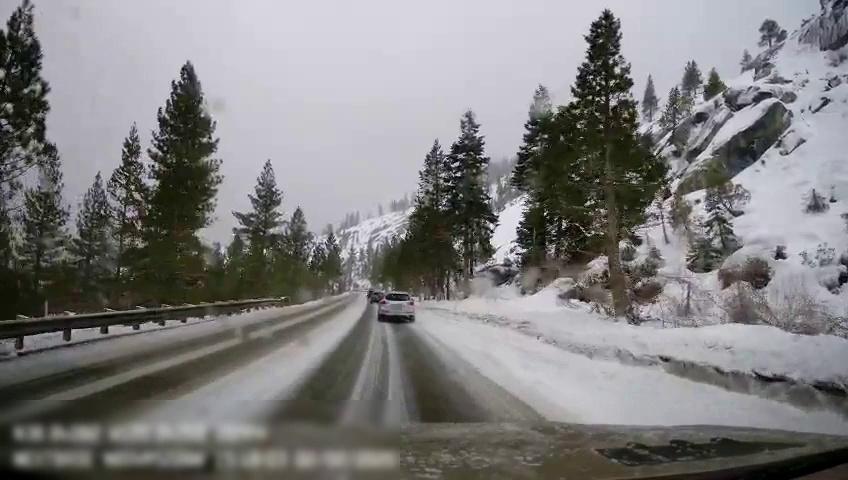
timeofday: Day
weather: Snowy
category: Drivable Space
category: Vehicles | Car
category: Vehicles | Car